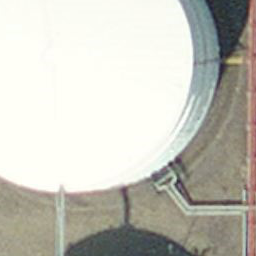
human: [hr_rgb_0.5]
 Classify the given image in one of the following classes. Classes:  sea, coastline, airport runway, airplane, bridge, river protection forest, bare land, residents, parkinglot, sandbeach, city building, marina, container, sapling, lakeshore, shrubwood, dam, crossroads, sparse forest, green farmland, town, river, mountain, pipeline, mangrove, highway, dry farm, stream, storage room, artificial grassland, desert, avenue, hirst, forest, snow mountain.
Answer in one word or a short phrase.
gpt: storage room